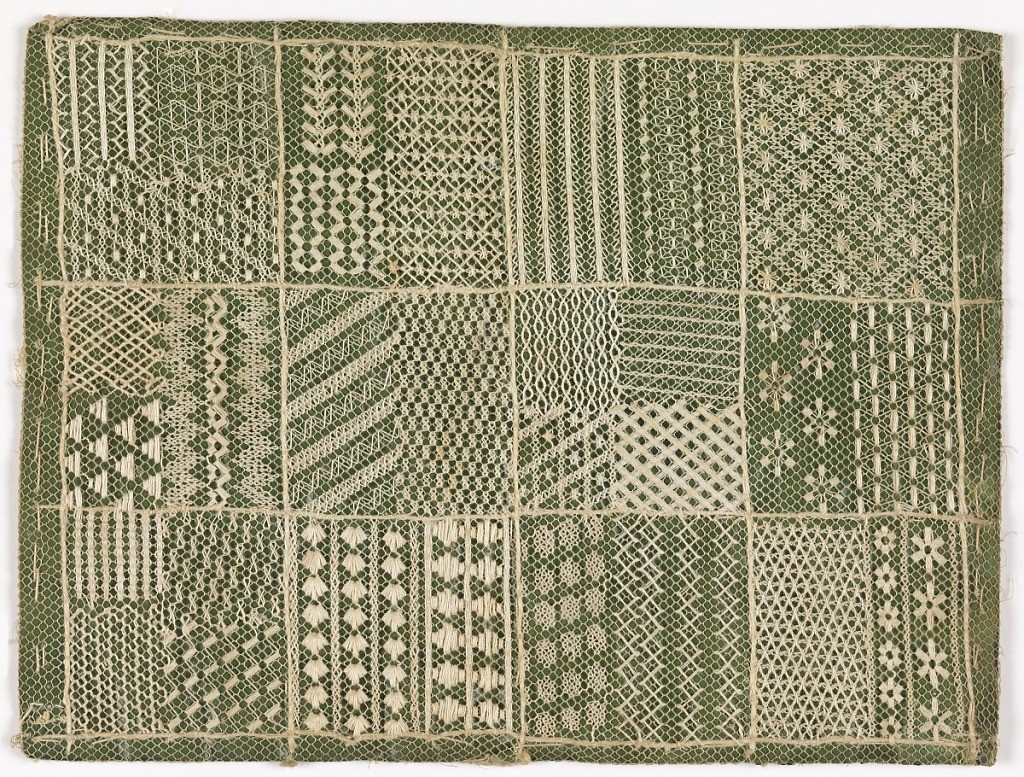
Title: Sampler
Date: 1849
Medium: cotton Technique: embroidered in stem, cross, running, and satin stitches on machine-made net foundation
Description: Net divided into a grid of twelve squares.